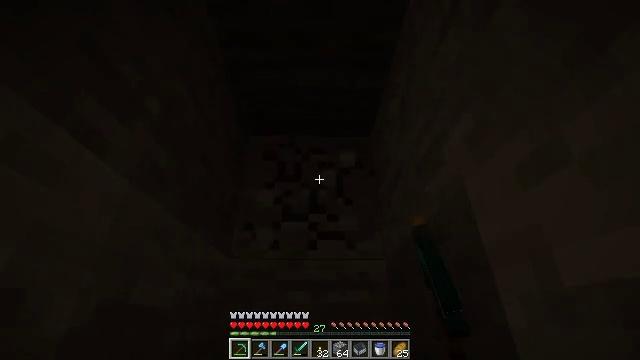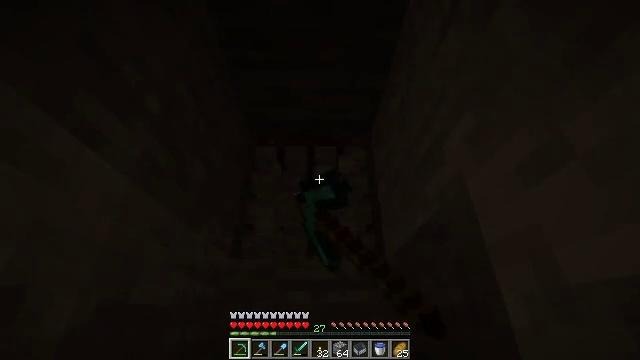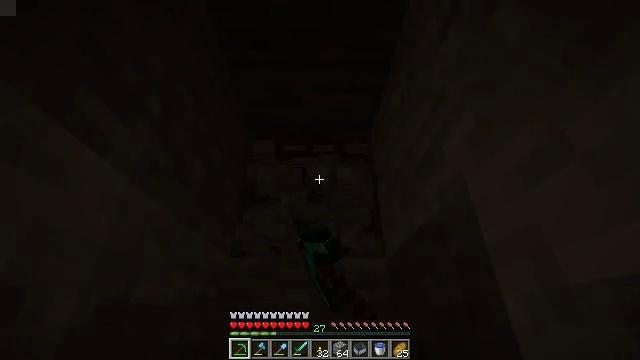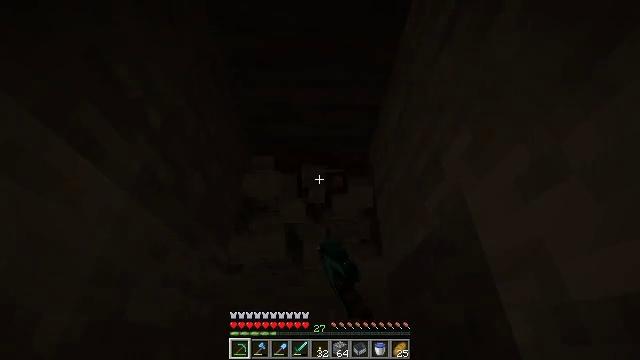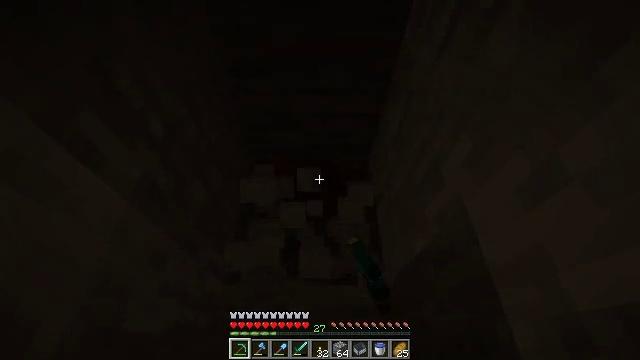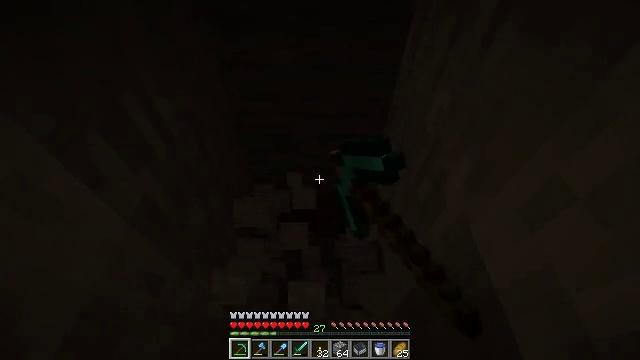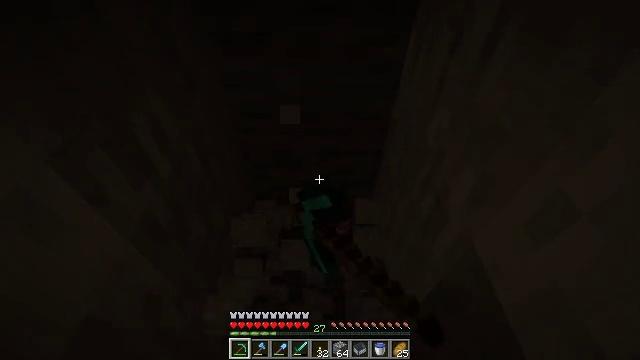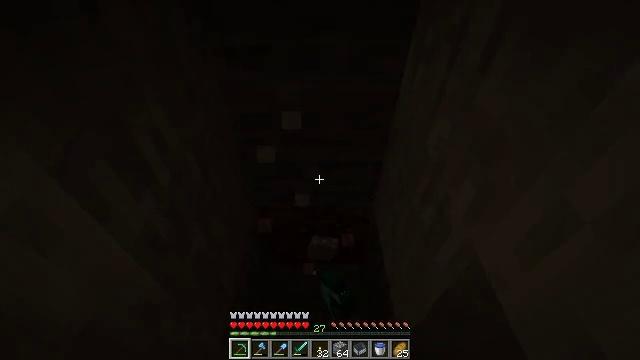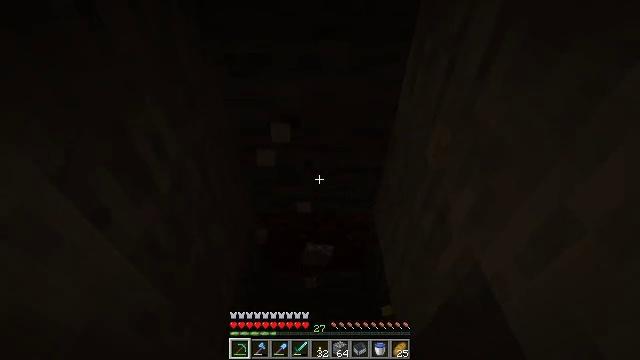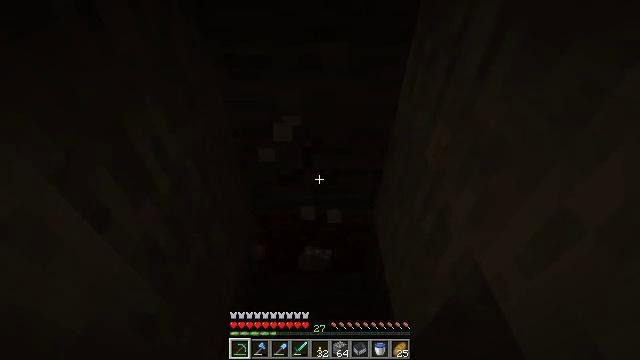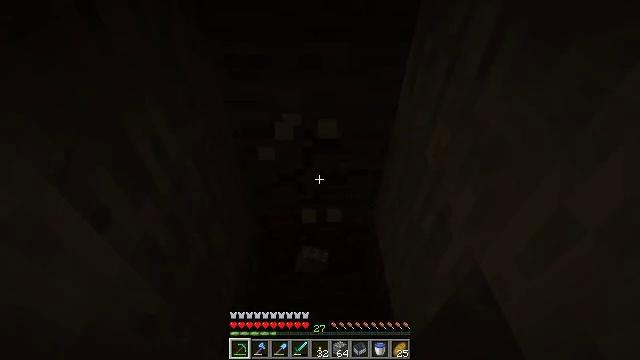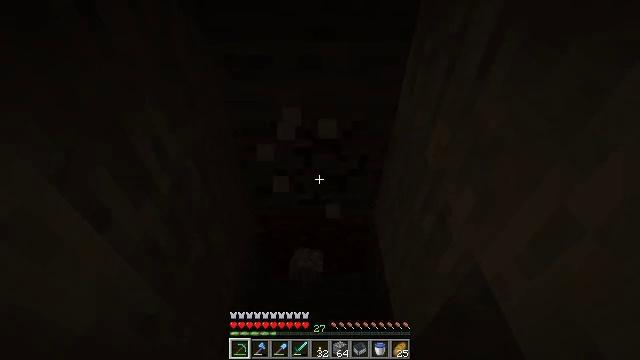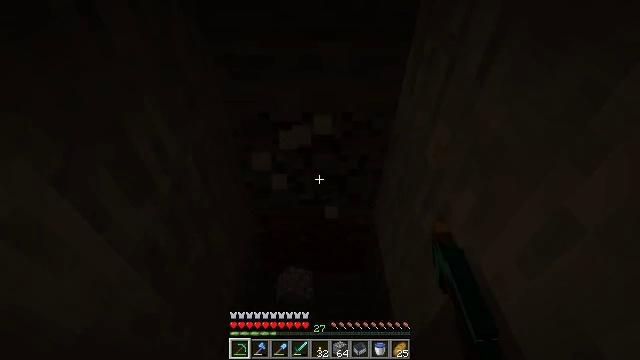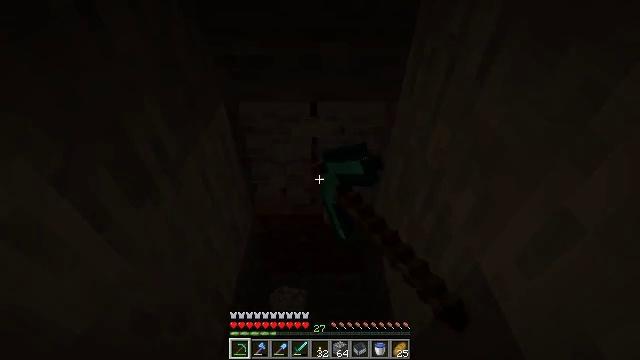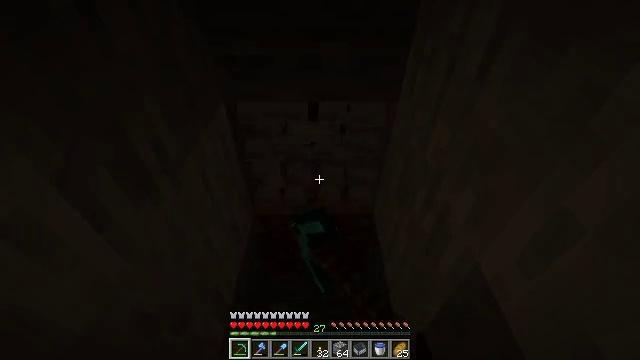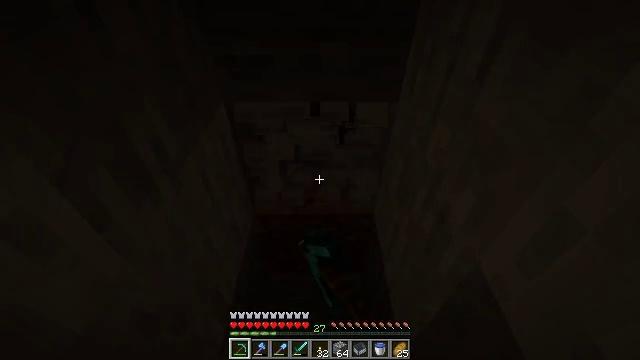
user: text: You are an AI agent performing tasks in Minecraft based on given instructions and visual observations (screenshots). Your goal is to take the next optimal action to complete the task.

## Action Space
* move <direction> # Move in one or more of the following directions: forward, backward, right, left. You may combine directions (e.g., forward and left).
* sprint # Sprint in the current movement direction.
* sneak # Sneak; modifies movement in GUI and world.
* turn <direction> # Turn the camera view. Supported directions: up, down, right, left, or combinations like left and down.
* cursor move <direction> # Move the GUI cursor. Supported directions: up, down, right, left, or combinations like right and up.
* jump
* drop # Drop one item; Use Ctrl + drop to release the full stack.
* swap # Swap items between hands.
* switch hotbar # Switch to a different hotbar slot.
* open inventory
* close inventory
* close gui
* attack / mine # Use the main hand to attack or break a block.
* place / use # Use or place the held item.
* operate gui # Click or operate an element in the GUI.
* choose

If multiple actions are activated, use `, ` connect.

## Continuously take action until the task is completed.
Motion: motion action
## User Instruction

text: Gather stone by using a pickaxe.
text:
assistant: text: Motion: attack / mine
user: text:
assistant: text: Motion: attack / mine
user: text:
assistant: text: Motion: turn up, attack / mine
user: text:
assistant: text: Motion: turn up, attack / mine
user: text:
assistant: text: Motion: turn up, attack / mine
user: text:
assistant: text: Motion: turn up, attack / mine
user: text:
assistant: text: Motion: turn up, attack / mine
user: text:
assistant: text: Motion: turn up, attack / mine
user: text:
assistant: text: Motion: attack / mine
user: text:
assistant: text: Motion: attack / mine
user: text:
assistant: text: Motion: attack / mine
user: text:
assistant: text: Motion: attack / mine
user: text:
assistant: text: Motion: attack / mine
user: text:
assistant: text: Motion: attack / mine
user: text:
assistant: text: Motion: attack / mine
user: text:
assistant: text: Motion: attack / mine
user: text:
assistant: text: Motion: attack / mine
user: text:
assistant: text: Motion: attack / mine